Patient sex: M
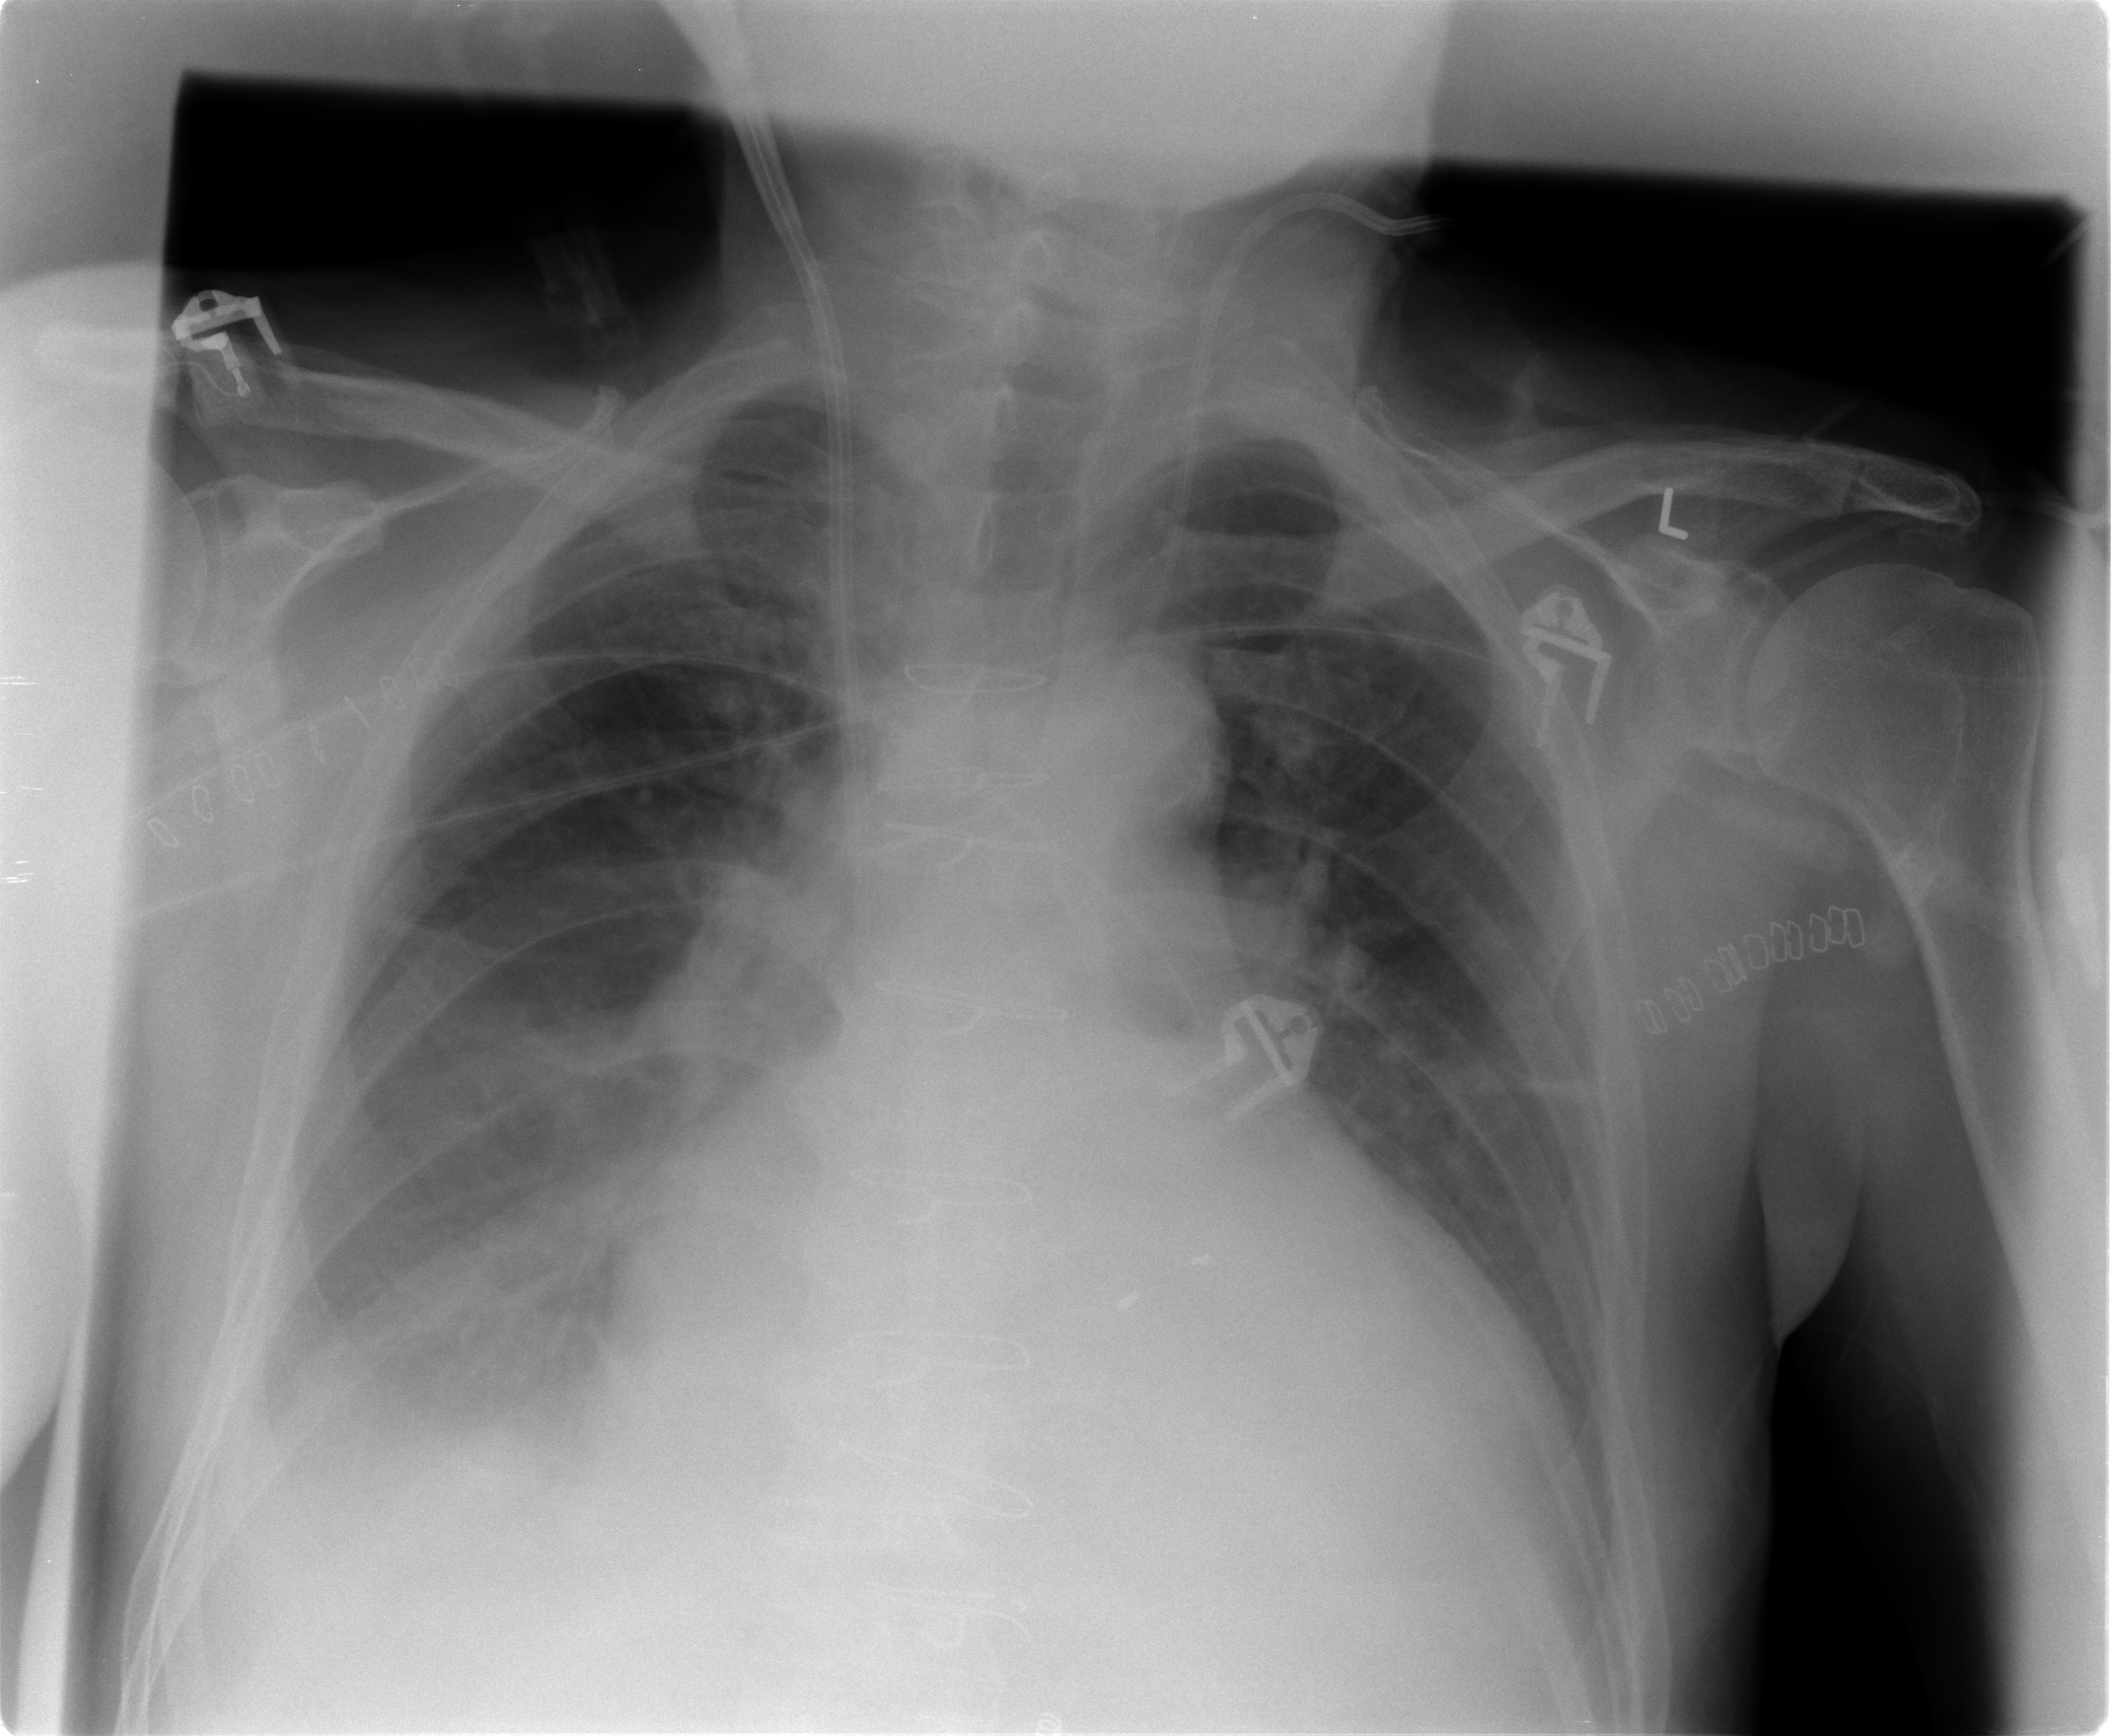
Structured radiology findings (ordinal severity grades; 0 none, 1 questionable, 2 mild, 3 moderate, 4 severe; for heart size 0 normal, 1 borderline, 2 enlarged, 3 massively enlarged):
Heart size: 2
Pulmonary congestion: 2
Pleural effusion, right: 2
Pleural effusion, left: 1
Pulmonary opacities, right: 2
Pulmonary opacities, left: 0
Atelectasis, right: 2
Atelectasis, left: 2